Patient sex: M
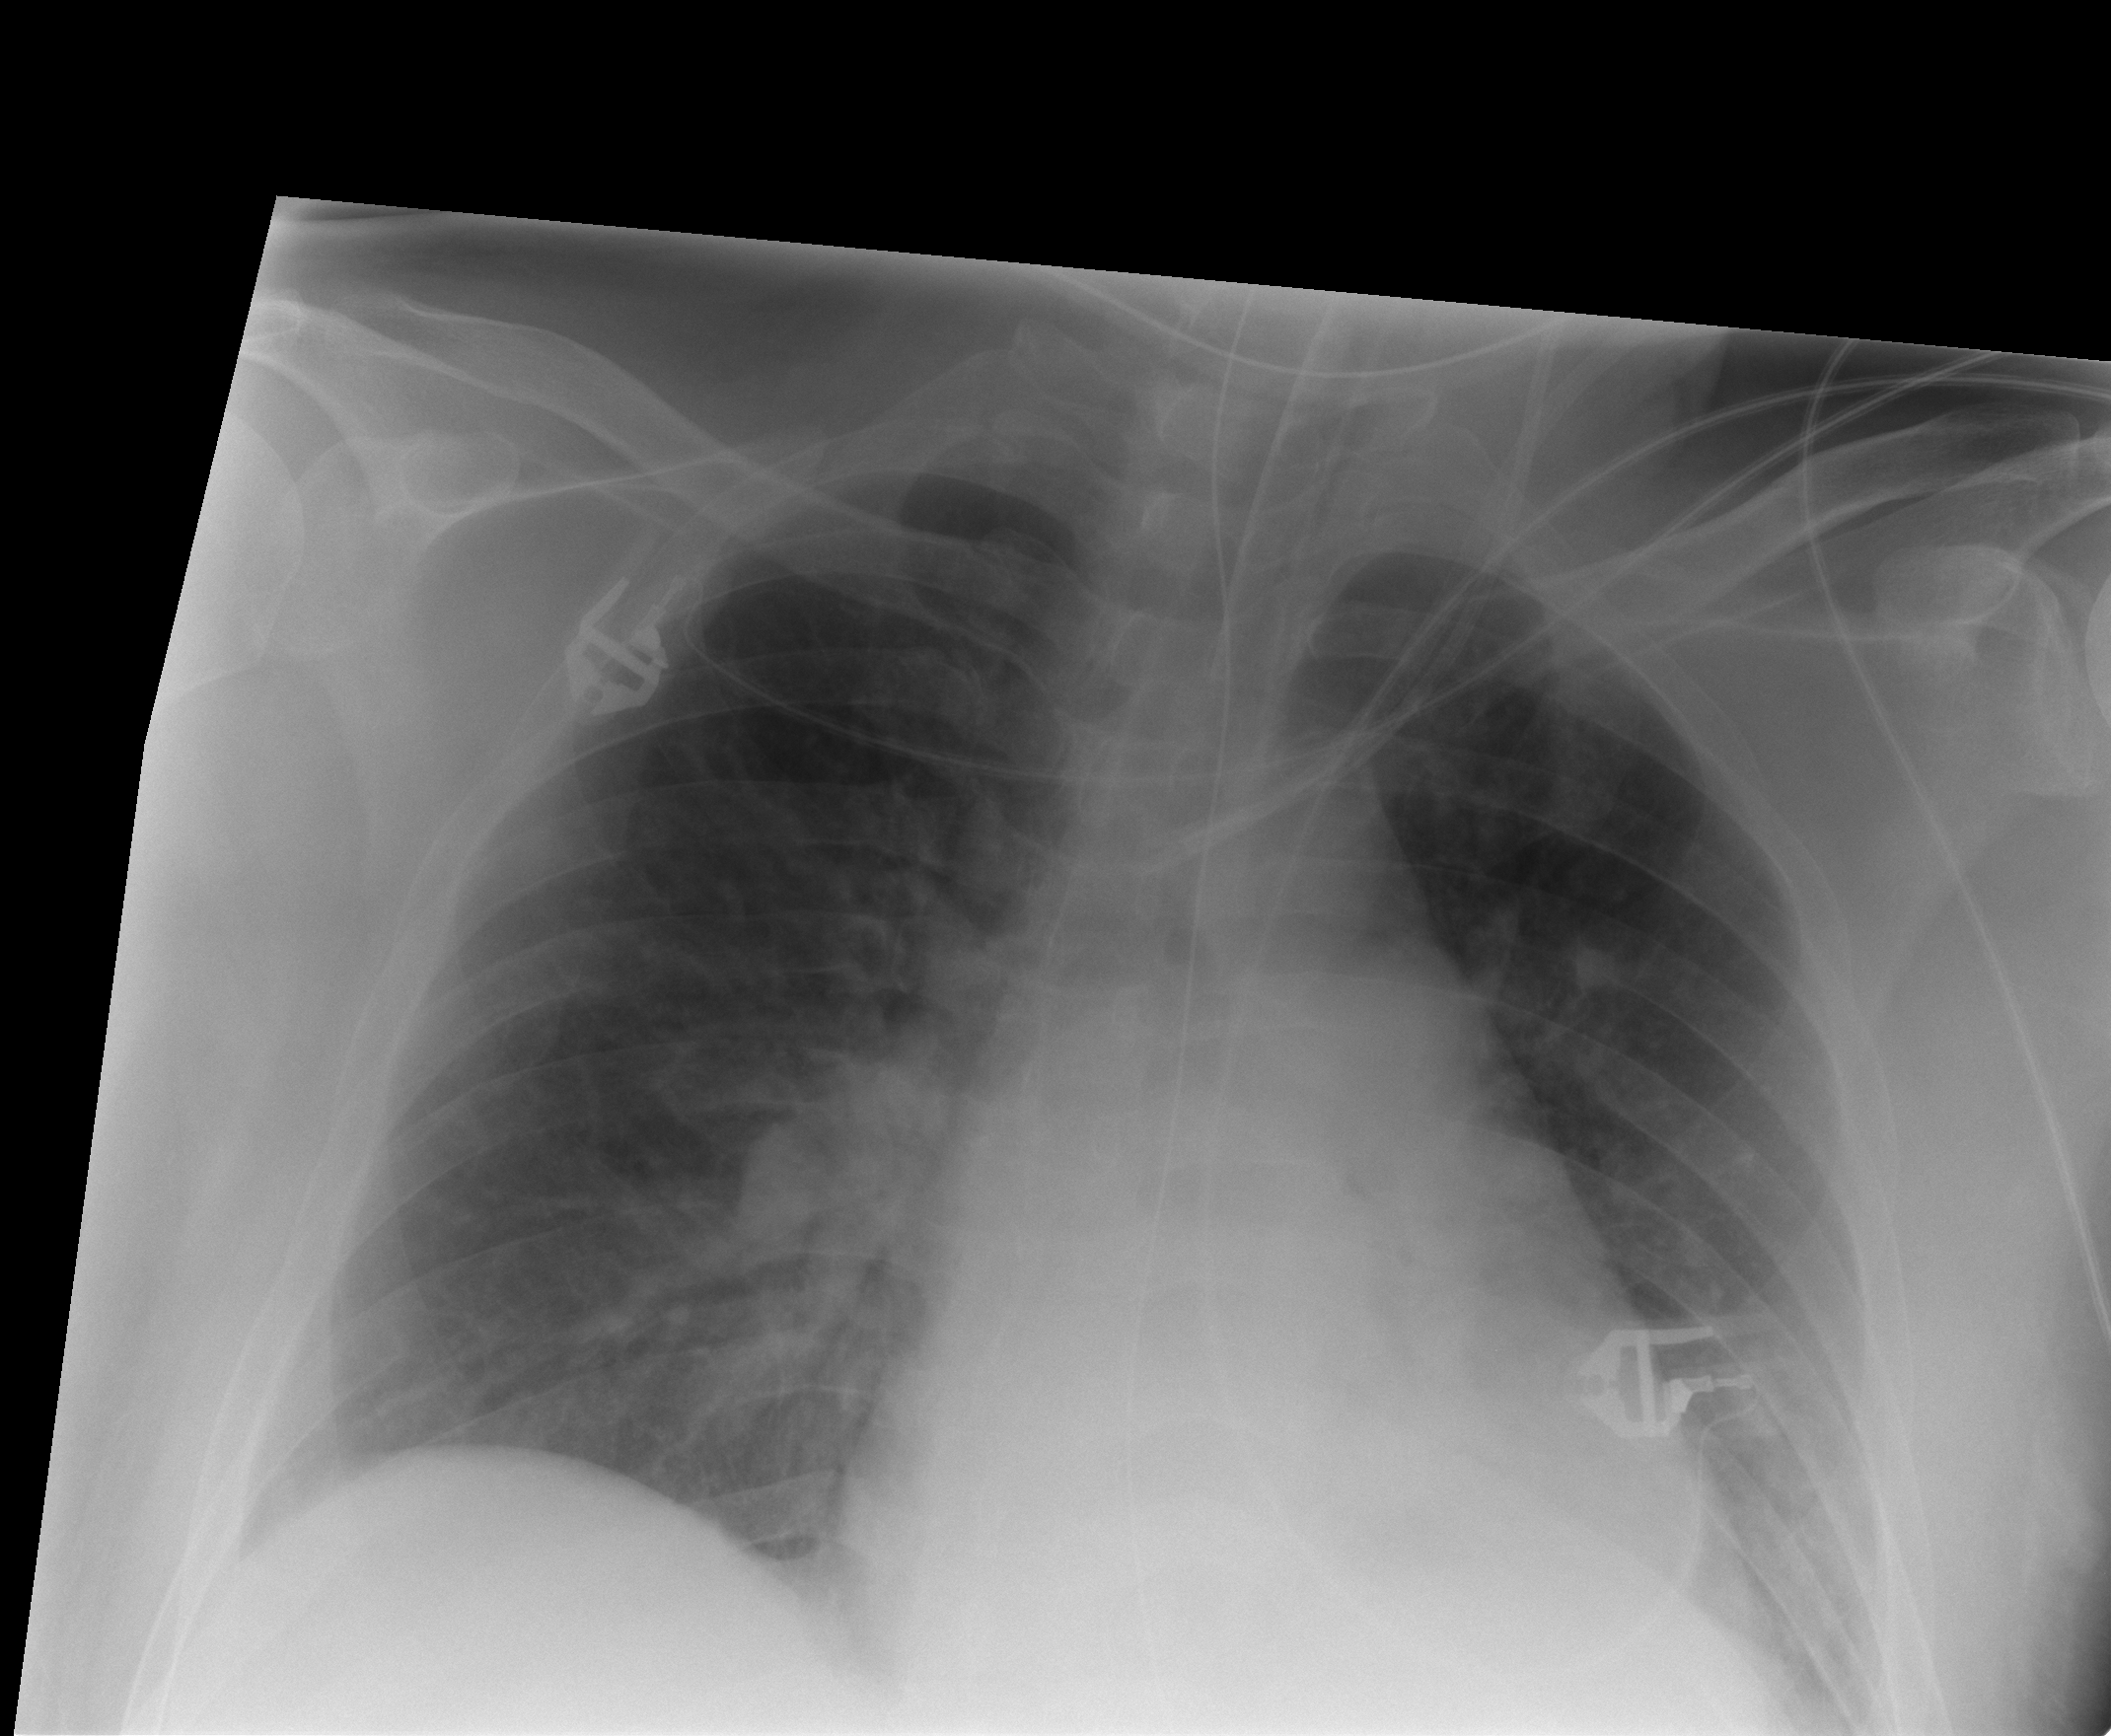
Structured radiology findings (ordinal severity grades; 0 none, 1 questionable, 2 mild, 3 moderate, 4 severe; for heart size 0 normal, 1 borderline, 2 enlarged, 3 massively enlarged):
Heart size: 1
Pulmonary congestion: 2
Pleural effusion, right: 0
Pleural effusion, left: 0
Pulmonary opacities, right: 0
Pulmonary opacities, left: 0
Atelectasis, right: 0
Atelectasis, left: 0